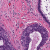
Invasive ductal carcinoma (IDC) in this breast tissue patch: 0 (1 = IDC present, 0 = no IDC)